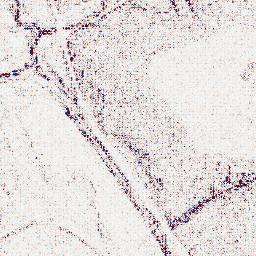
Category: wavelet
Decomposition family: wavelet_biorthogonal
Decomposition parameters: wavelet: bior2.4
level: 1
Upsampling method: sinc_blackman
Upsampling parameters: scale: 4
kernel_size: 8
Upsampling scale: 4